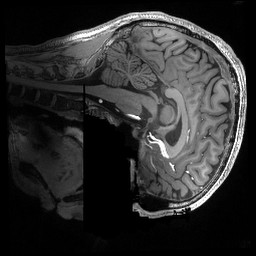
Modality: T1w
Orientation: sagittal
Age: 24
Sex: female
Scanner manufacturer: siemens
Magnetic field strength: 6.98 T
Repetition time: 2.53 s
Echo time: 0.00176 s